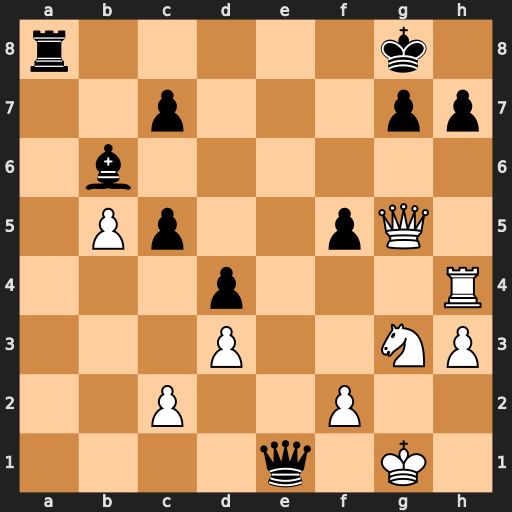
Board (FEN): r5k1/2p3pp/1b6/1Pp2pQ1/3p3R/3P2NP/2P2P2/4q1K1
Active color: w
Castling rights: -
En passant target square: -
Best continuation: Kg2 Qe6 Nxf5